Question: I'm looking to plot the histogram of one uint16 image on the x axis and the histogram of another uint16 image on the y axis, such that I get a colormap of the relationship between them as a 2D plot.

I have tried to form two seperate histograms and then construct the 2D array in a loop however this is failing.
'''
first = np.histogram(img1, bins = 1000)
first = first[0]
second = np.histogram(img2, bins = 1000)
second = second[0]
empty_array = np.zeros((1000,1000), dtype = np.float64)
for i in range(1000):
for j in range(1000):
empty_array[i,j] = first[j] + second[1000-j]
'''
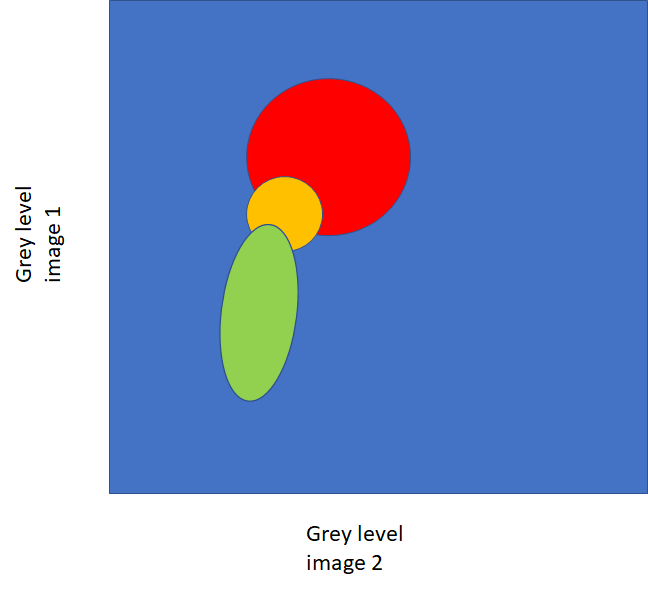
Answer: If you're trying to study the histogram of two variables and how they relate to each other in a single function, consider reading about multi-variate normal distributions. This would apply to studying distributions of pixels in a image for sure.
<URL>
It looks like this is what you were trying to do?:
'''
import numpy as np
import matplotlib as mpl
import matplotlib.pyplot as plt
import seaborn as sns; sns.set(color_codes=True)
sns.set_context("notebook")
sns.set_style("darkgrid")
# %% Construct normal distribution data
n = 100
hist1 = np.random.normal(0,1,n)
hist2 = np.random.normal(0,1,n)
# %% Plot distributions on their own axis
sns.jointplot(x=hist1, y=hist2, kind="kde", space=0)
'''
<URL>
A different process than the KDE plot that actually finds the multi-variate PDF that defines your data then plots the PDF. This time 'hist2' has a different distribution than 'hist1' which makes the spread on the contour plot different:
'''
import numpy as np
import matplotlib as mpl
import matplotlib.pyplot as plt
import seaborn as sns; sns.set(color_codes=True)
sns.set_context("notebook")
sns.set_style("darkgrid")
from scipy.stats import multivariate_normal as mvn
# %% Create test data for multivariate PDF
n = 1000
hist1 = np.random.normal(0,1,n)
hist2 = np.random.normal(0,2,n)
# %% Calculate mean and covariance of data
mean = [hist1.mean(), hist2.mean()]
cov_mat = np.cov( np.array([hist1, hist2]) )
# %% Create multivariate function with calculated means and covariance
mv_norm_f = mvn(mean=mean, cov=cov_mat)
# %% Setup ranges of variables for PDF function
range = np.linspace(-1,1,n)
x, y = np.meshgrid(range, range, indexing='xy')
xy = np.empty(x.shape + (2,))
xy[:, :, 0] = x
xy[:, :, 1] = y
print(x.shape)
print(xy.shape)
# %% Call PDF function on ranges of variables
z = mv_norm_f.pdf( xy )
# %% Shaded contour plot the PDF
plt.figure()
plt.contourf(x, y, z)
plt.xlabel("X")
plt.ylabel("Y")
plt.colorbar()
plt.grid('on')
plt.show()
'''
<URL>